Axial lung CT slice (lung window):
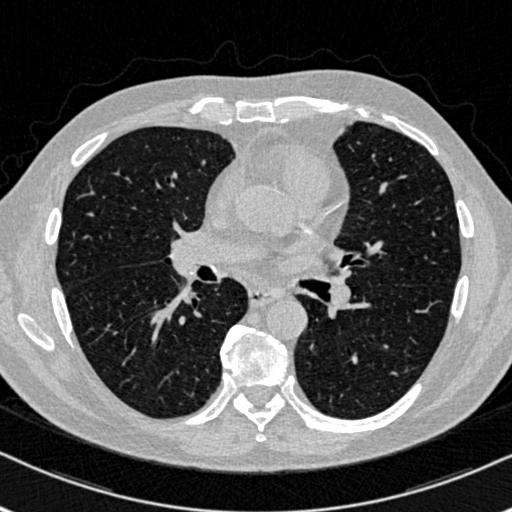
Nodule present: no